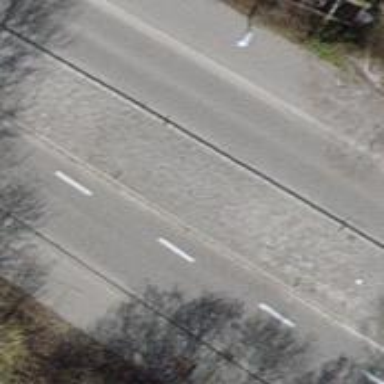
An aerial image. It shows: Asphalt road designated as primary highway with separate sidewalks and cycle paths.